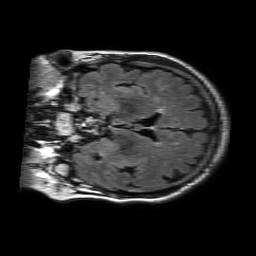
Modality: FLAIR
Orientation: coronal
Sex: female
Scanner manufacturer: philips
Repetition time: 11 s
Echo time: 0.125 s